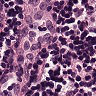
Metastatic tissue present: no